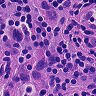
Metastatic tissue present: yes